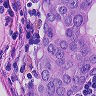
Metastatic tissue present: yes